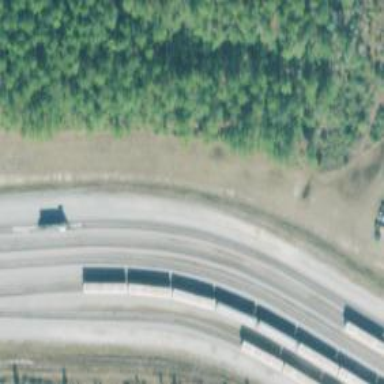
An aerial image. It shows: Rail spur service.